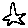
Label: star